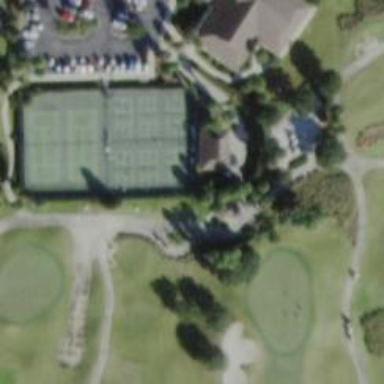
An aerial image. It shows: Golf cartpath that is also road path.